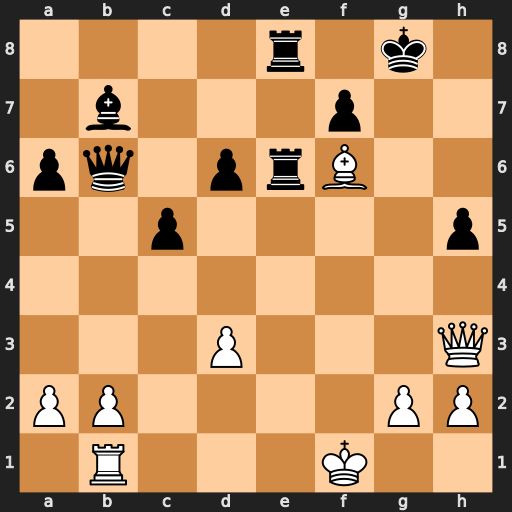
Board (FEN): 4r1k1/1b3p2/pq1prB2/2p4p/8/3P3Q/PP4PP/1R3K2
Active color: w
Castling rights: -
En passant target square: -
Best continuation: Qg3+ Kf8 Qg7#